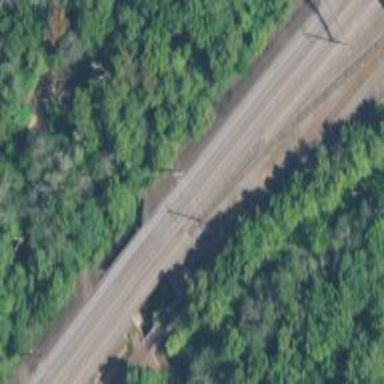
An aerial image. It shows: Railway bridge with electrified contact lines.